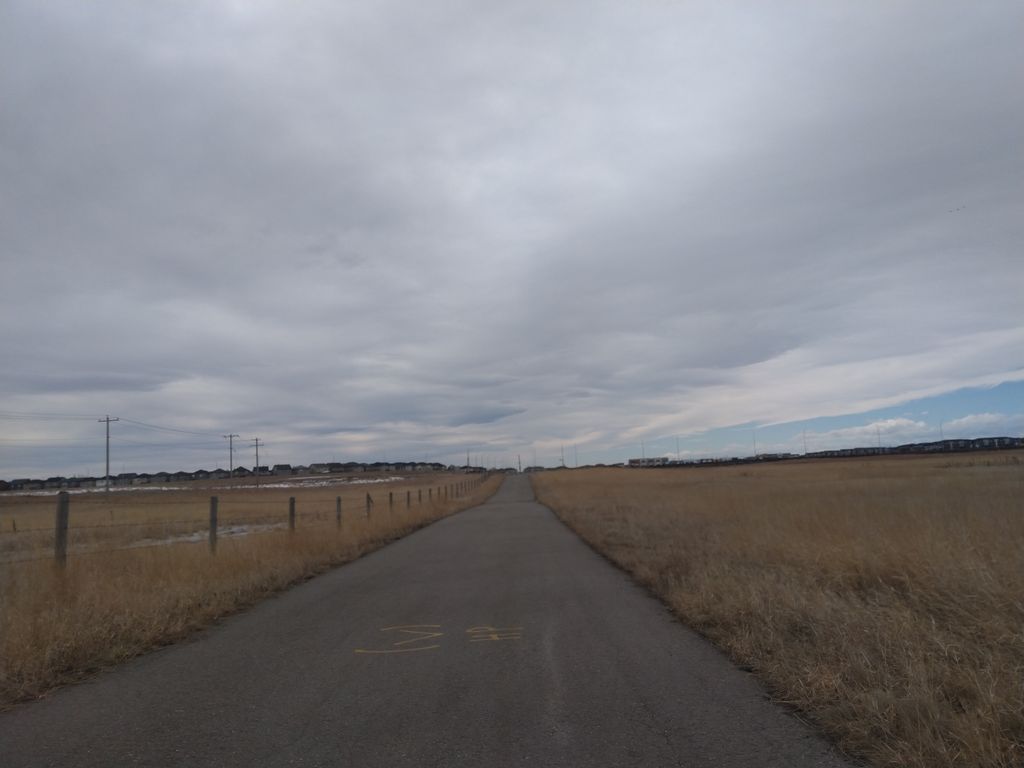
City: calgary